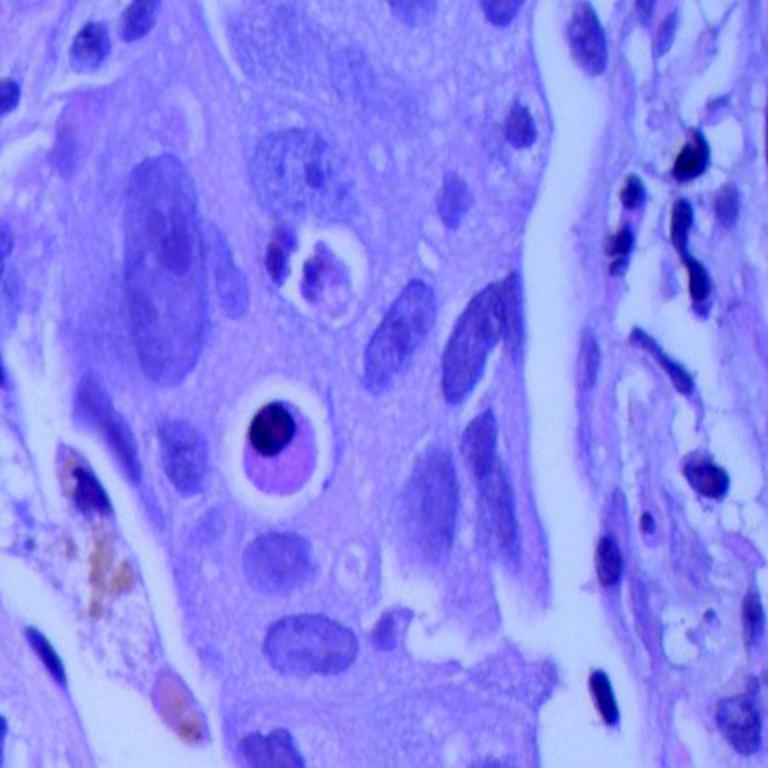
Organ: lung
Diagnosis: adenocarcinomas